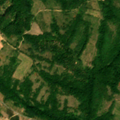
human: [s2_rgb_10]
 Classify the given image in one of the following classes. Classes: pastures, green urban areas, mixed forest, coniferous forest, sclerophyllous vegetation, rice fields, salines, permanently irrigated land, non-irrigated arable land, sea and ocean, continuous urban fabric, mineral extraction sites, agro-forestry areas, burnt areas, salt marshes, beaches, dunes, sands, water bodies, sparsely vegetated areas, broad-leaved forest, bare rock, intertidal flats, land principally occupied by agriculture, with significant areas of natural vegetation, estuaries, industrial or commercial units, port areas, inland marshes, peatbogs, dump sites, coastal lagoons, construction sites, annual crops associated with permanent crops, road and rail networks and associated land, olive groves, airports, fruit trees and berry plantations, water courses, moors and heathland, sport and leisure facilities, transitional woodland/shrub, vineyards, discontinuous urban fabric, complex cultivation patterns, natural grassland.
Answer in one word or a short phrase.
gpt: complex cultivation patterns, land principally occupied by agriculture, with significant areas of natural vegetation, broad-leaved forest, transitional woodland/shrub